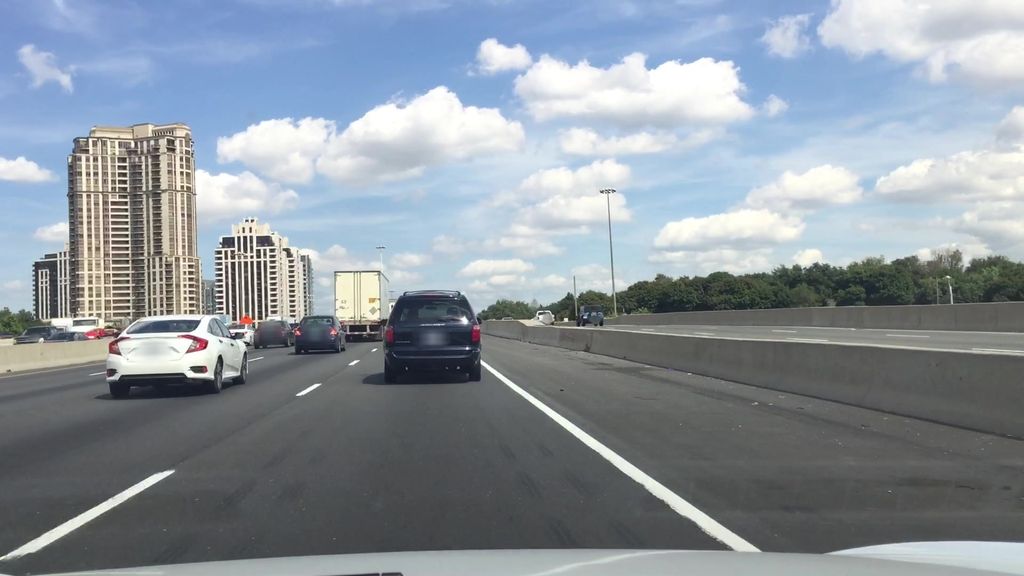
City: toronto